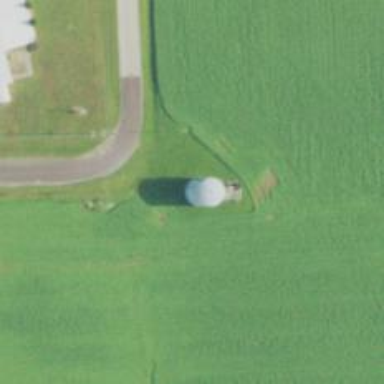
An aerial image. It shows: Water tower that is man-made.